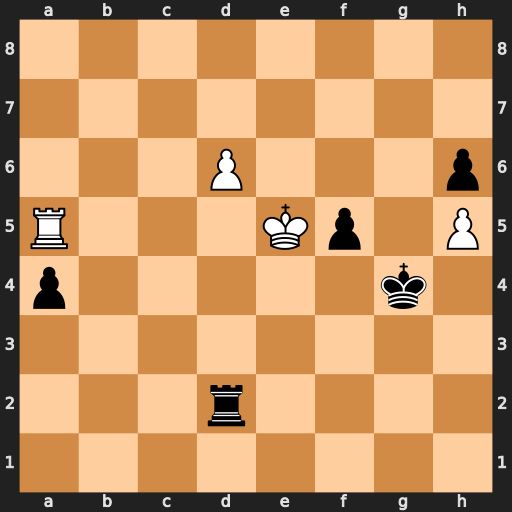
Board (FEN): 8/8/3P3p/R3Kp1P/p5k1/8/3r4/8
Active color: w
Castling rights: -
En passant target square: -
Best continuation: Rxa4+ Kg5 Rd4 Re2+ Kd5